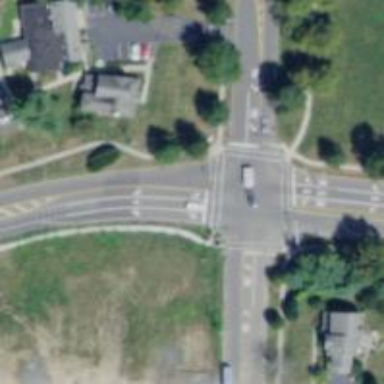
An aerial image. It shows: Footway with asphalt surface and marked with lines for crossing.